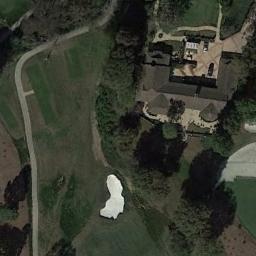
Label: golf_course